Question: <URL>
I'm trying to make a responsive js slider and I can't seem to figure out the break point glitch when going between media queries.
For instance, if you look at my jsFiddle, and set your window to the iPad size (1024px wide for screen size), and then pull out to 1200px wide, the slider breaks and there's a margin being applied to the new grid size (highlighted in red), off-setting the slider. However, if you pull back to the iPad size, then it then slider doesn't apply a margin to the right off-setting it and works normally. If load up the grid at the 1200px width, the slider works normal, but it when you size down to the iPad size, it adds a margin to the right when you hit the right arrow.
For some reason, I can't figure out how and why its adding this padded margin to the grid.
You'll have to use arrow keys (right left, to navigate between two grid galleries). There's more code in the jsFiddle but it doesn't apply to the rwd.
This is the css
'''
@media screen (max-width: 1400px) {
#portfolio img {
height: 400px;
width: 400px;
}
#slider ul li {
width: 1200px;
}
}
@media screen and (max-width: 1030px) {
.uni_con {
width: 1024px
}
.shell {
width: 1024px;
}
.container {
width: 1024px;
}
#portfolio img {
height: 512px;
width: 512px;
}
#slider ul li {
width: 1024px;
}
#slider .caption {
width: 512px;
height: 512px;
}
#slider .caption::before {
width: 514px;
height: 514px;
line-height: 508px;
}
#slider .caption::after {
width: 512px;
}
#slider .caption:hover::before {
width: 512px;
height: 512px;
}
#slider .caption:hover::after {
width: 512px;
}
}
'''
The Jquery
'''
jQuery(function ($) {
var $sl = $('#slider'),
$ul = $('ul', $sl),
$li = $('li', $ul),
slideCount = $li.length,
c = 0, // current
slideWidth = $li.width(),
slideHeight = $li.height(),
sliderUlWidth = slideCount * slideWidth;
$sl.css({
width: slideWidth,
height: slideHeight
});
$ul.css({
width: sliderUlWidth
});
function move() {
if (c == slideCount) {
c = slideCount - 1;
// fade out #next btn
$('#next').stop().fadeTo(200, 0.5);
}
if (c == slideCount - 1) {
$('#next').stop().fadeTo(200, 0.5);
$('#back').fadeTo(200, 1);
} else if (c < 0) {
c = 0;
$('#back').stop().fadeTo(200, 0.5);
} else {
$('#next').fadeTo(200, 1);
$('#back').fadeTo(200, 0.5);
}
$ul.stop().animate({
left: -c * slideWidth
}, 500);
}
$('#back, #next').click(function () {
return move(this.id == 'next' ? c++ : c--);
});
$(document).keydown(function (e) {
var k = e.which;
if (k == 39 || k == 37) {
e.preventDefault();
return move(k == 39 ? c++ : c--);
}
});
'''
});

On the second LI (using right key), this margin keeps getting added and pushing the grid off from being inline with the container.
Thanks.
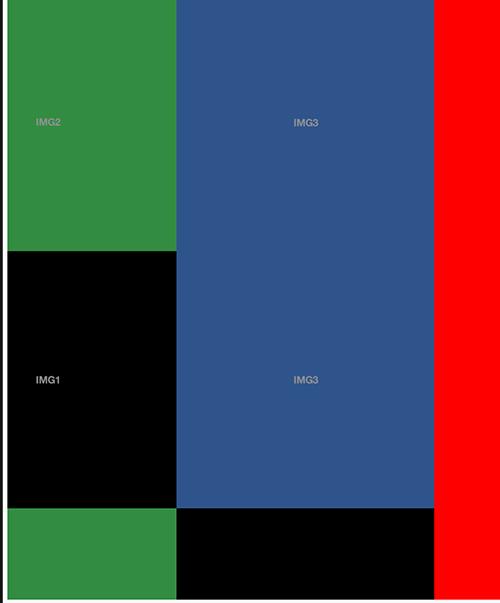
Answer: seems to be I have found the solution. The reason you were seeing that strange red margin at the right side was that you were controlling the width and height of the slider ul element using your javascript code. On window resize or a change in screen resolution, the media queries were changing other elements sizes, but this (ul sider width and height) remained the same.
I added the code to handle this problem, with comments, here is the jSFiddle:
<URL>
And here is the updated JS Code:
'''
$(document).ready(function(e) {
jQuery(function ($) {
var $sl = $('#slider'),
$ul = $('ul', $sl),
$li = $('li', $ul),
slideCount = $li.length,
c = 0; // current
var slideWidth; // global so can be used in move()
// wrap the slider width and height settings in a function
function slider_fit()
{
slideWidth = $li.width(),
slideHeight = $li.height(),
sliderUlWidth = slideCount * slideWidth;
$ul.css({
width: sliderUlWidth
});
$sl.css({
width: slideWidth,
height: slideHeight
});
}
slider_fit(); // call slider_fit on window load also
// below is the function to make sure window resizing has been done
$(window).resize(function() {
if(this.resizeTO) clearTimeout(this.resizeTO);
this.resizeTO = setTimeout(function() {
$(this).trigger('resizeEnd');
}, 250);
});
// once window is resized and media queries (if any) have been applied
// we can fit our slider elements to this new size
$(window).bind('resizeEnd', function() {
slider_fit(); // fit slider widths and heights due to screen size change
move(); // make adjustments to the left margins of ul
});
function move() {
//alert(slideWidth);
if (c == slideCount) {
c = slideCount - 1;
// fade out #next btn
$('#next').stop().fadeTo(200, 0.5);
}
if (c == slideCount - 1) {
$('#next').stop().fadeTo(200, 0.5);
$('#back').fadeTo(200, 1);
} else if (c < 0) {
c = 0;
$('#back').stop().fadeTo(200, 0.5);
} else {
$('#next').fadeTo(200, 1);
$('#back').fadeTo(200, 0.5);
}
$ul.stop().animate({
left: -c * slideWidth
}, 500);
}
$('#back, #next').click(function () {
return move(this.id == 'next' ? c++ : c--);
});
$(document).keydown(function (e) {
var k = e.which;
if (k == 39 || k == 37) {
e.preventDefault();
return move(k == 39 ? c++ : c--);
}
});
});
});
'''
I hope this helps :)